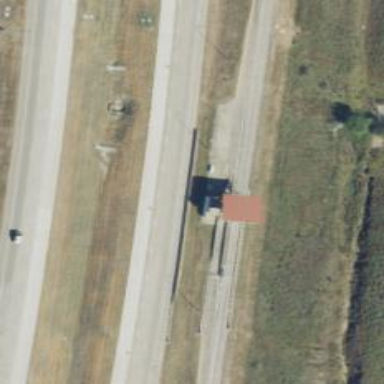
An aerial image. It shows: Toll gantry on the road.